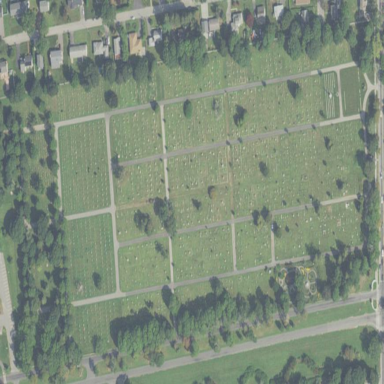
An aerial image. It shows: Cemetery.